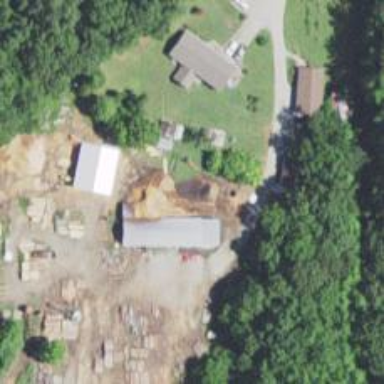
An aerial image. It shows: Sawmill craft.